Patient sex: M
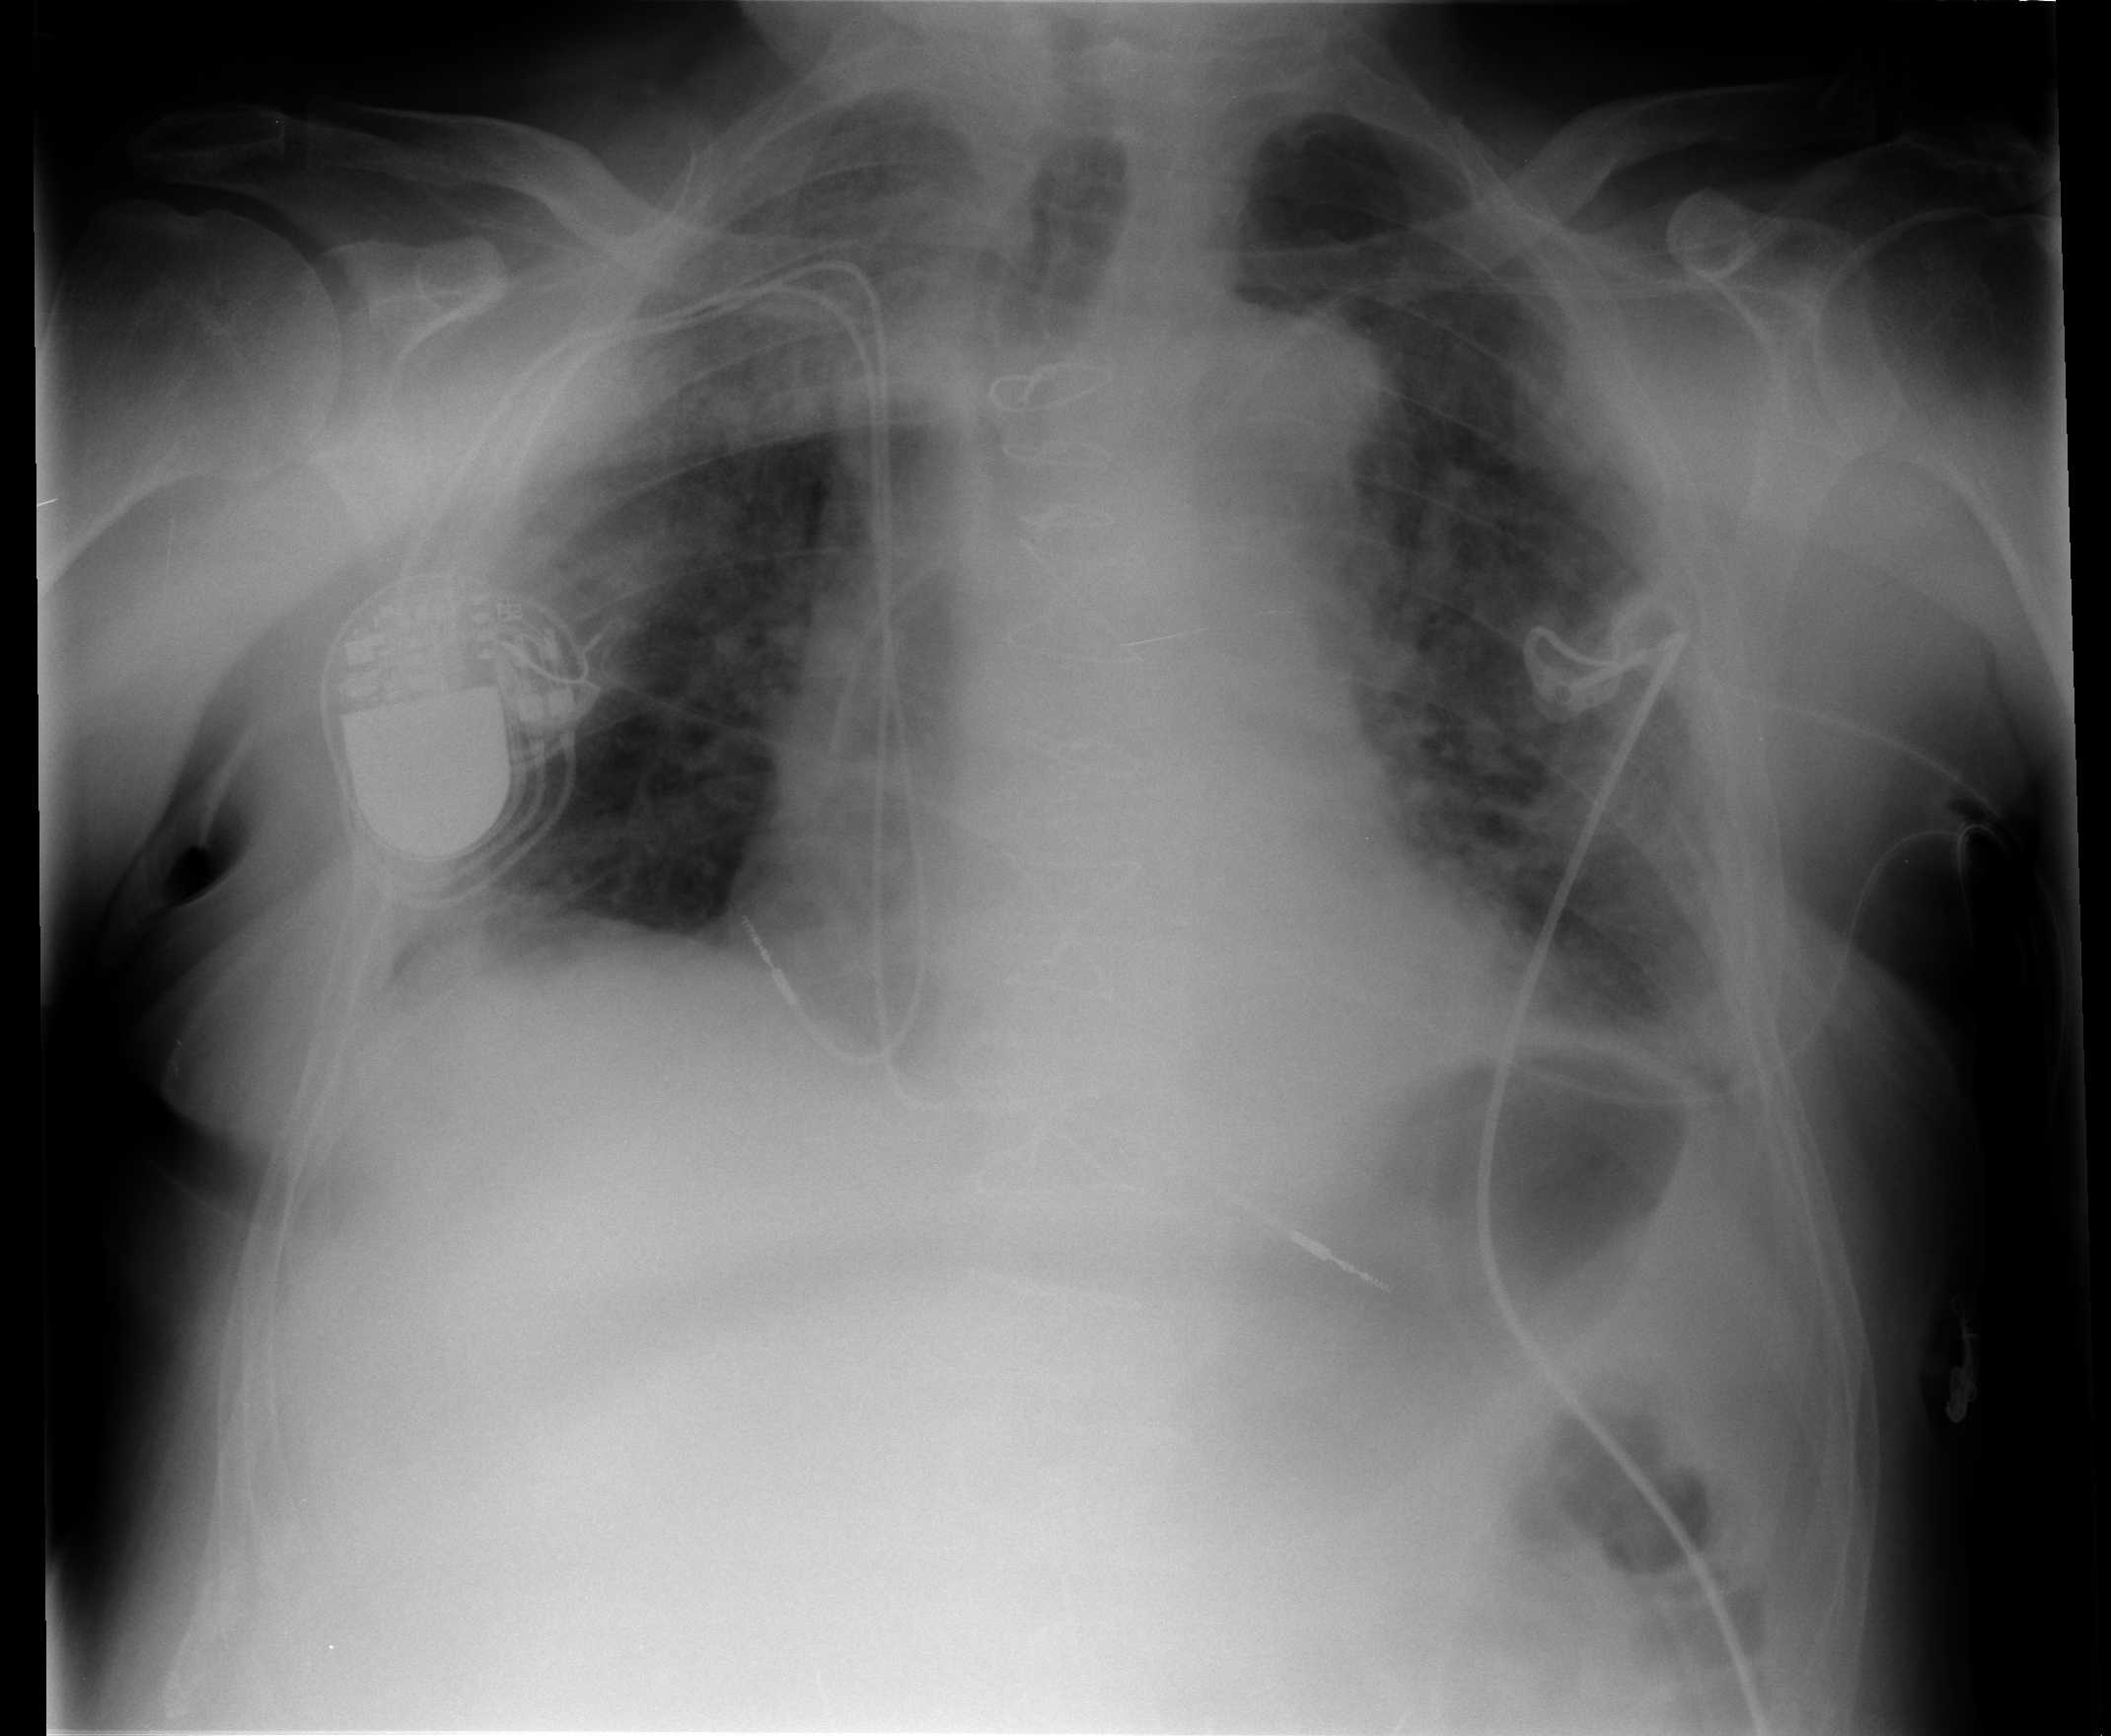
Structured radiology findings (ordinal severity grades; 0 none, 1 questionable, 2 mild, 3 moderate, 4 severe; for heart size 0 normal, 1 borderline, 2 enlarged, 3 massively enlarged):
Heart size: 2
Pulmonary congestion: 3
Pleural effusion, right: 2
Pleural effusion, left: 2
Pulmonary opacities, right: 3
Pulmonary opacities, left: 2
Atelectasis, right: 2
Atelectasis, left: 2